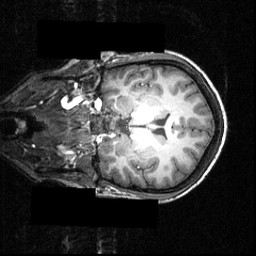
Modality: T1w
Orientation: coronal
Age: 21
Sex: female
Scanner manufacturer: siemens
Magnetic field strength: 3.951 T
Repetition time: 1.5 s
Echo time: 0.00335 s